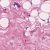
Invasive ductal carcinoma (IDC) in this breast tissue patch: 0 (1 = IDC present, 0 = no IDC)